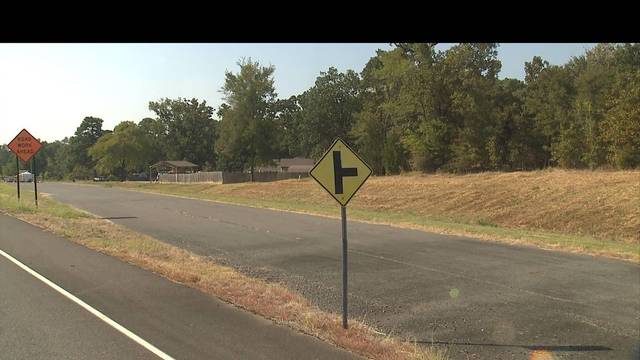
Region: United States
Coordinates: 32.694, -93.939